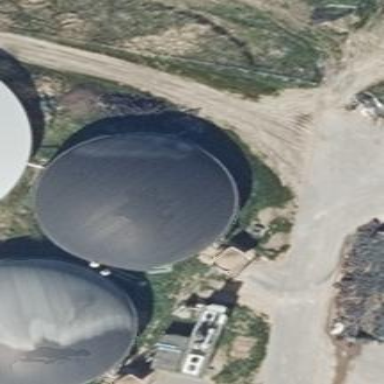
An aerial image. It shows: Building with storage tank.